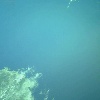
Label: water